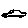
Label: car